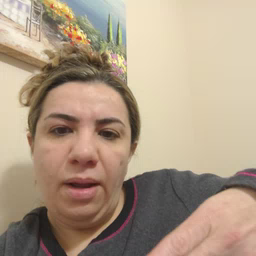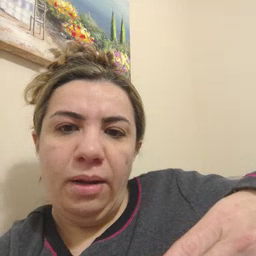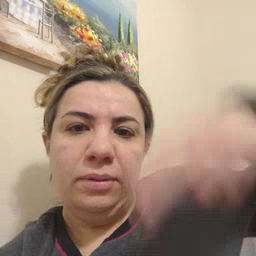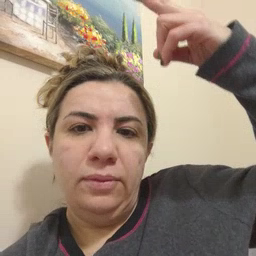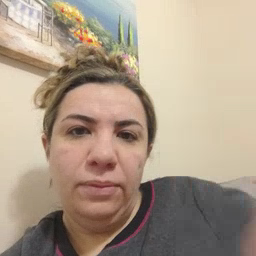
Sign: high